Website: apple
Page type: account-dashboard
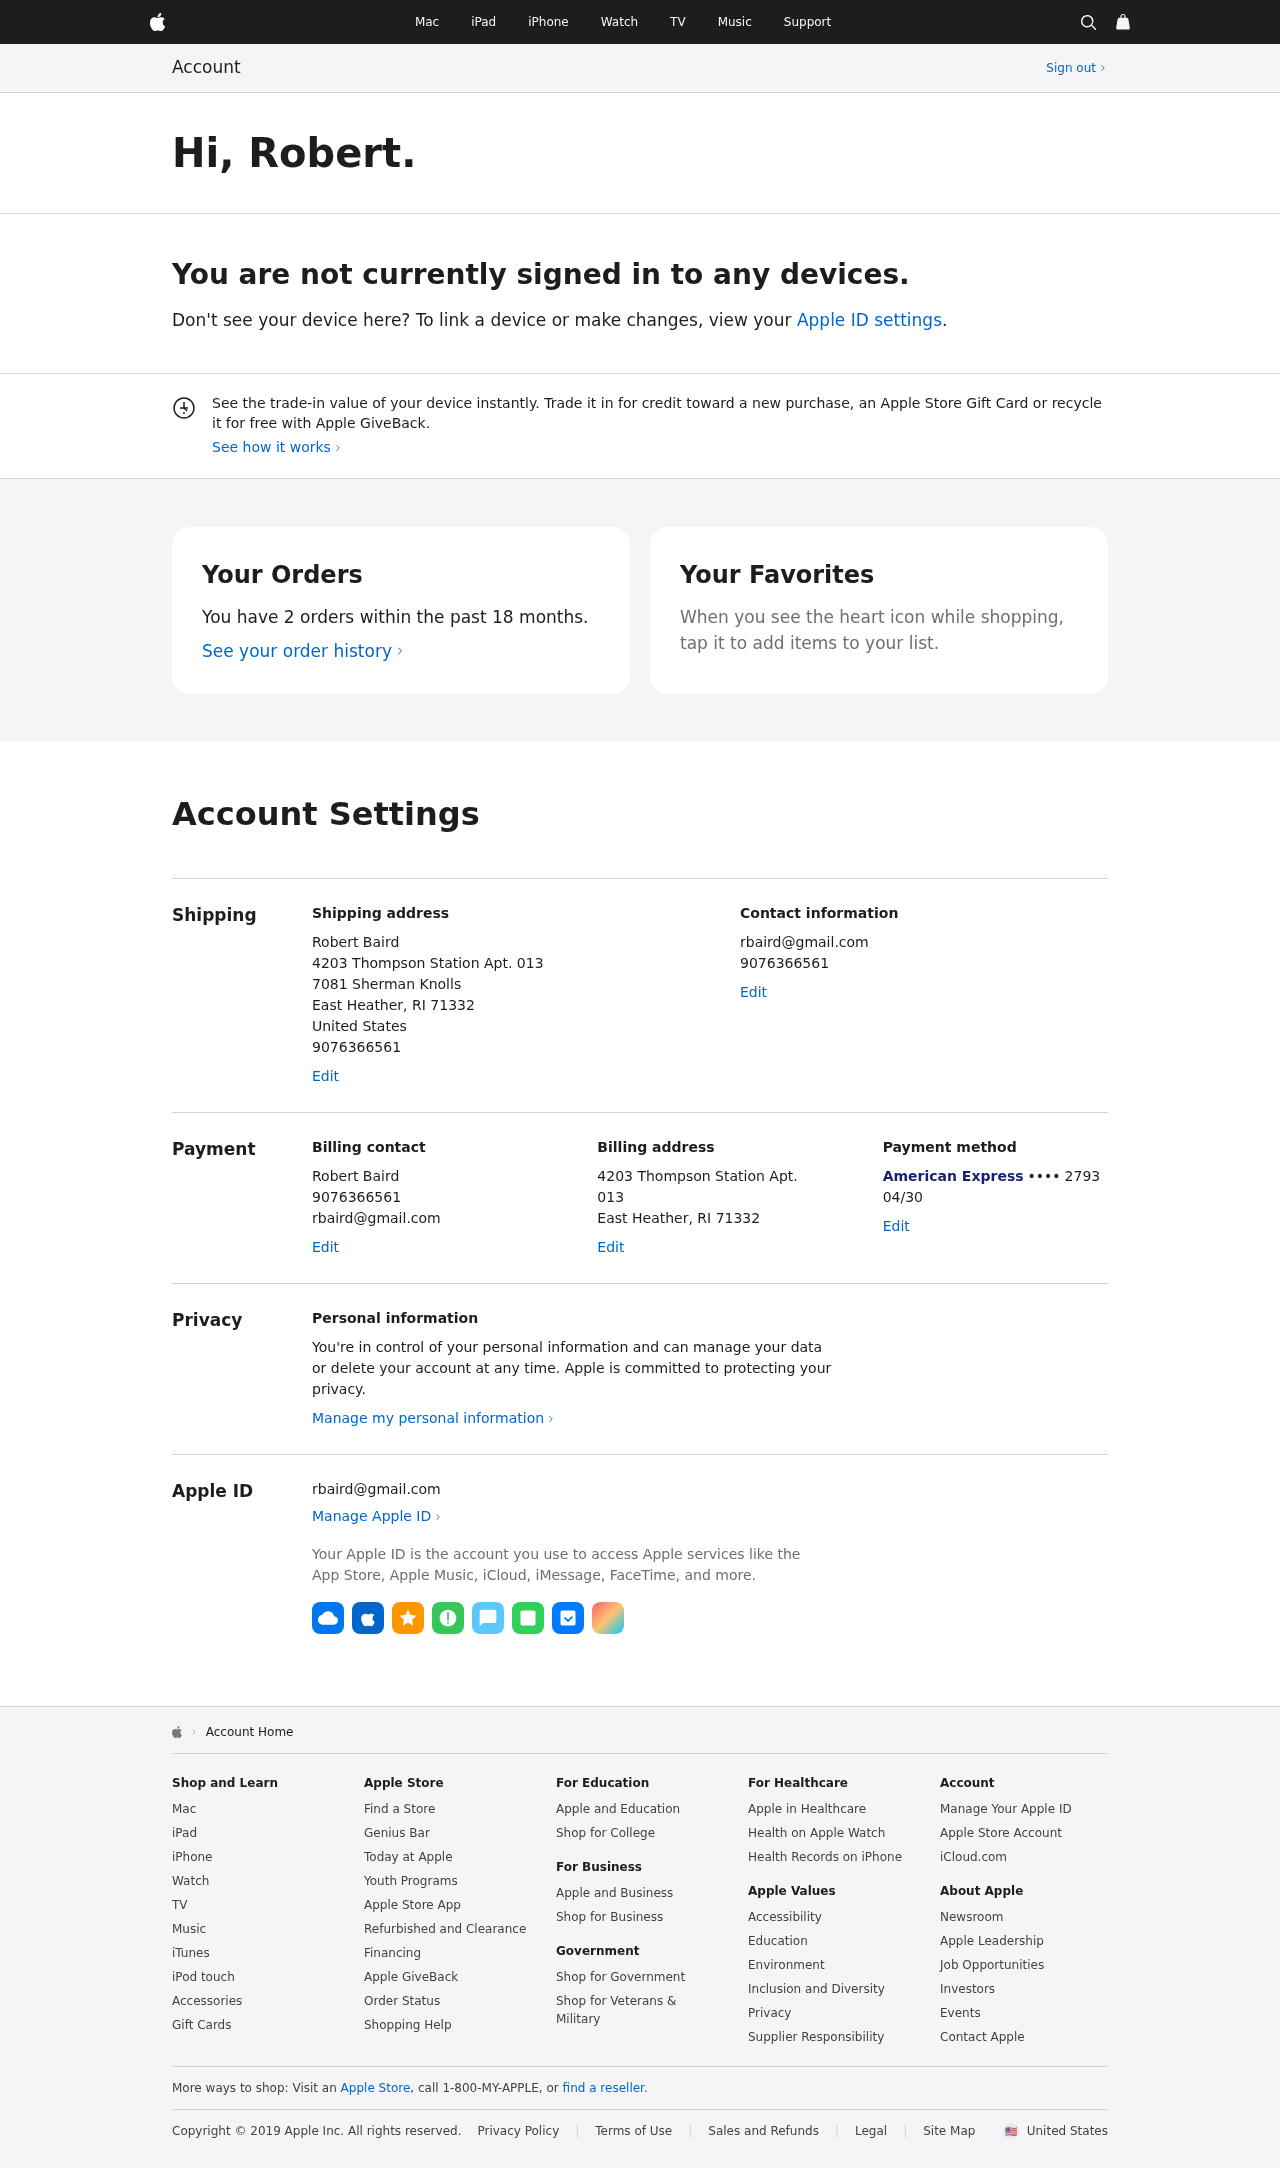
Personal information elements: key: PII_CARD_EXPIRY
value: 04/30
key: PII_CARD_LAST4
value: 2793
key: PII_CARD_TYPE
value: American Express
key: PII_CITY_STATE_ZIP
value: East Heather, RI 71332
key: PII_COUNTRY
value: United States
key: PII_EMAIL
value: rbaird@gmail.com
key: PII_FIRSTNAME
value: Robert
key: PII_FULLNAME
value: Robert Baird
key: PII_PHONE
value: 9076366561
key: PII_STREET
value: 4203 Thompson Station Apt. 013
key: PII_STREET2
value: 7081 Sherman Knolls
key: PII_PHONE2
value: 9076366561
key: PII_FULLNAME2
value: Robert Baird
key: PII_PHONE3
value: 9076366561
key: PII_EMAIL2
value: rbaird@gmail.com
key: PII_CITY_STATE_ZIP2
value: East Heather, RI 71332
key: PII_EMAIL3
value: rbaird@gmail.com